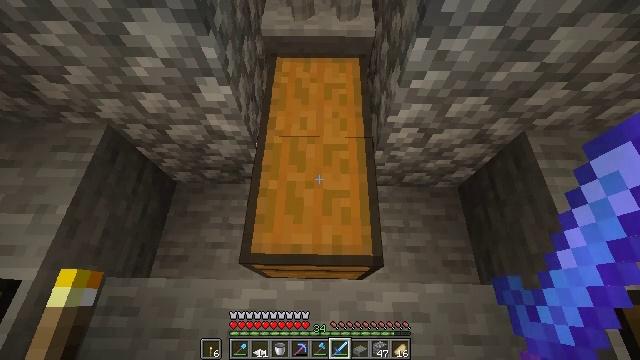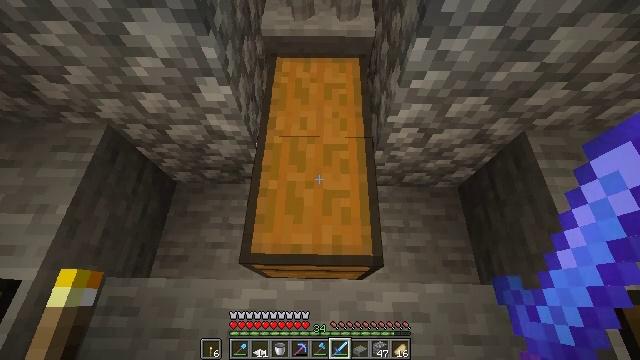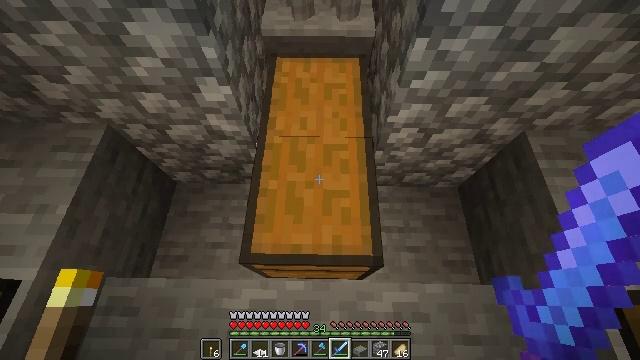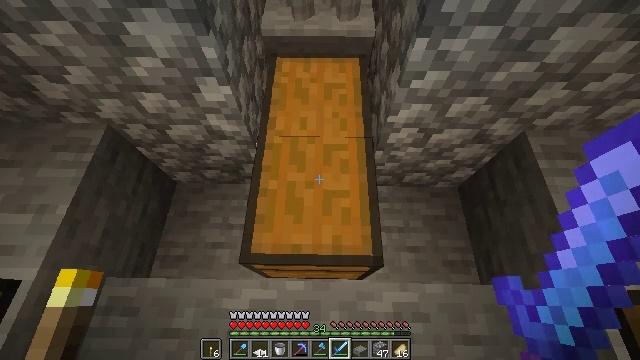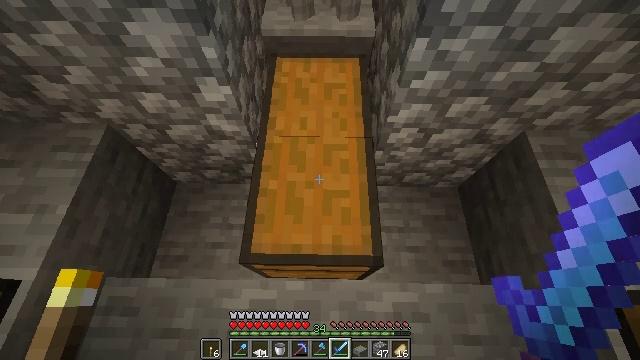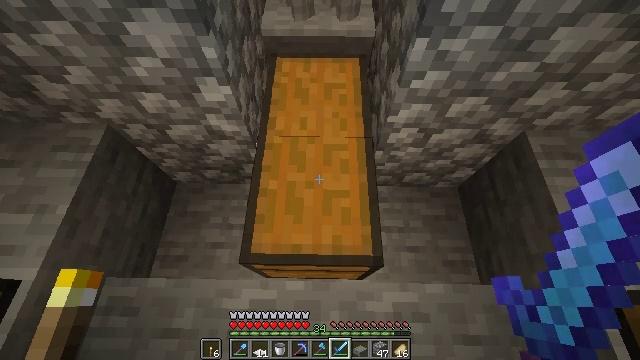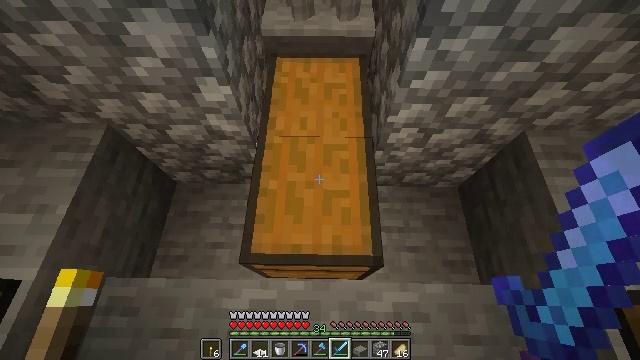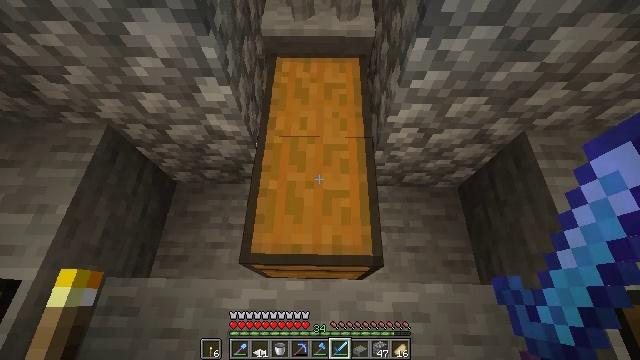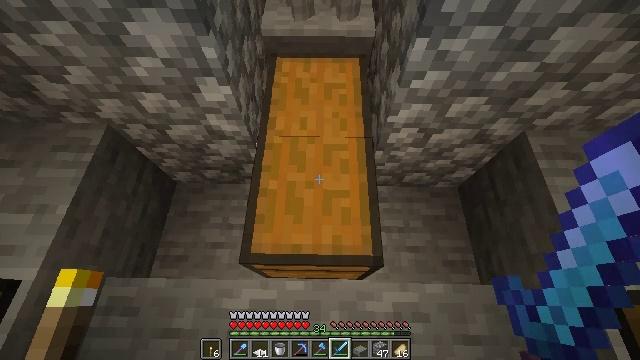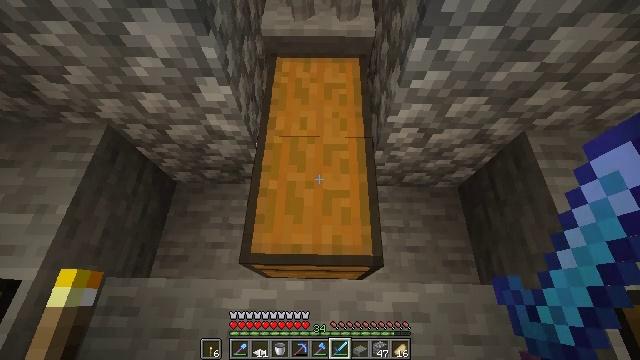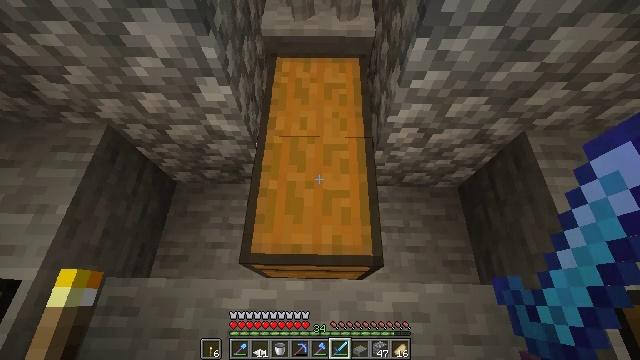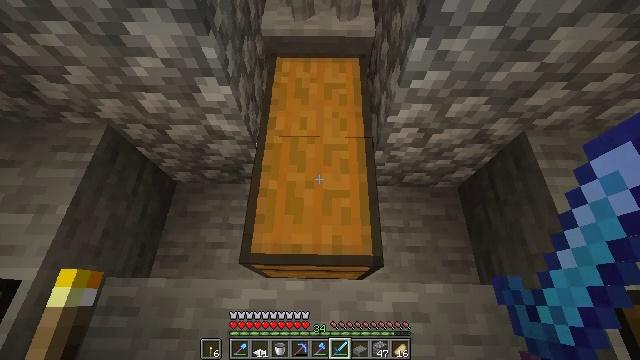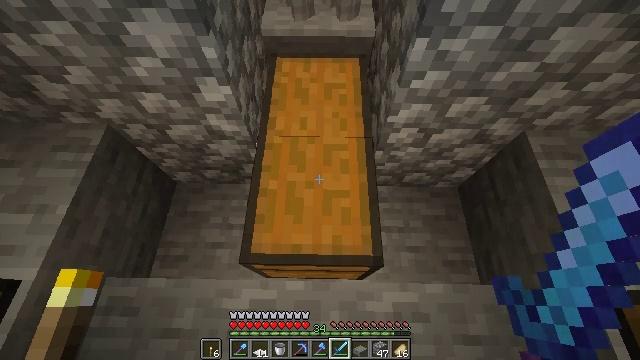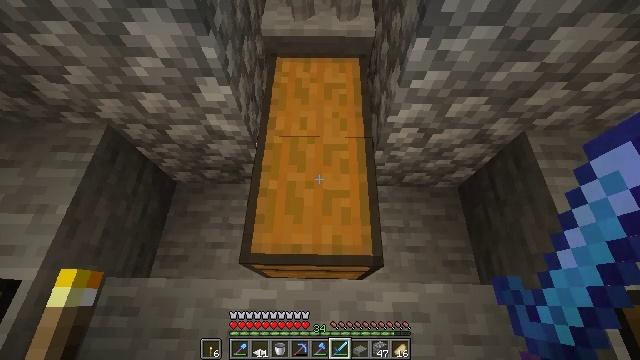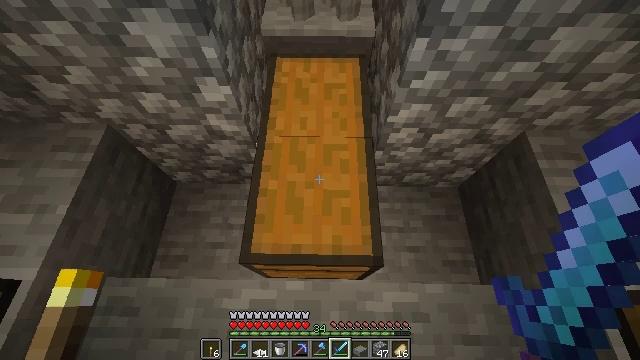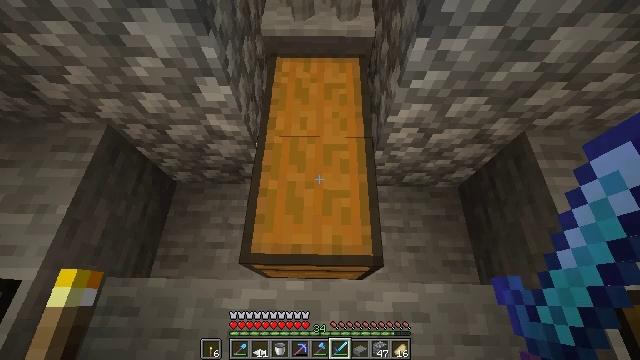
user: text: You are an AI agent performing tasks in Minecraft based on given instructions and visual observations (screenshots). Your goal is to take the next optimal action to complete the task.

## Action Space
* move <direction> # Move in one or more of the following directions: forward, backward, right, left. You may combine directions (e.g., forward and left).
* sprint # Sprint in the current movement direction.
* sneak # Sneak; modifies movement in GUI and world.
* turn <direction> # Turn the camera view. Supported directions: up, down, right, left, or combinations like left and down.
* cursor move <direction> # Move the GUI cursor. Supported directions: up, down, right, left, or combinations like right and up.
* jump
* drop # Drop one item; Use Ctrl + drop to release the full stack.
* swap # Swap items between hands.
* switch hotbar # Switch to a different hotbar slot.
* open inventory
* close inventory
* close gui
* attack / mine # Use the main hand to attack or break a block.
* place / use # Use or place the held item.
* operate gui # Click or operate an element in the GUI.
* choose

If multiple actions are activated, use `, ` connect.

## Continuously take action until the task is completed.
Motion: motion action
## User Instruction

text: Drop a diamond sword.
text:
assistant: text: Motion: no_op
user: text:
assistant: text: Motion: no_op
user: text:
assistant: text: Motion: no_op
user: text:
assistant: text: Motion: no_op
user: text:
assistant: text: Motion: no_op
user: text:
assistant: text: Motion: no_op
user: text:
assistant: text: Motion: no_op
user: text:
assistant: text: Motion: no_op
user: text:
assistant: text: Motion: no_op
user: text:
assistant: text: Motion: no_op
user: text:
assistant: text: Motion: no_op
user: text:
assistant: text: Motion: no_op
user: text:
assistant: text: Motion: no_op
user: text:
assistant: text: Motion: no_op
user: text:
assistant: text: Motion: no_op
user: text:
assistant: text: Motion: no_op
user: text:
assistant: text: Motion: no_op
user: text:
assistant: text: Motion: no_op
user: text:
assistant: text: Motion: no_op
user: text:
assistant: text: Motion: no_op
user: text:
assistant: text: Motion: no_op
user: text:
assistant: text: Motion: no_op
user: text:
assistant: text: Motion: no_op
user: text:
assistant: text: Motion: no_op
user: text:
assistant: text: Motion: no_op
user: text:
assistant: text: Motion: no_op
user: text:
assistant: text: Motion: no_op
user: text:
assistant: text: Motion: no_op
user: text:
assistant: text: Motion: no_op
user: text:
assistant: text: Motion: no_op